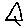
Label: triangle